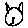
Label: cat